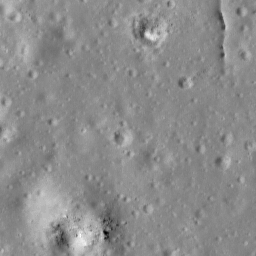
Host type: background_regolith
Lunar coordinates: latitude nan, longitude nan